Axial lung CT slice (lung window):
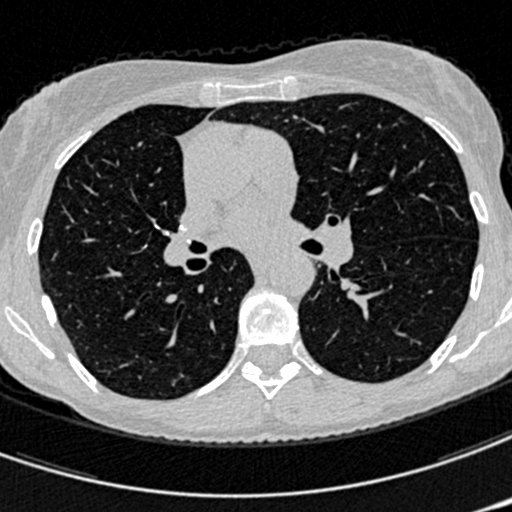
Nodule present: no